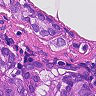
Metastatic tissue present: yes